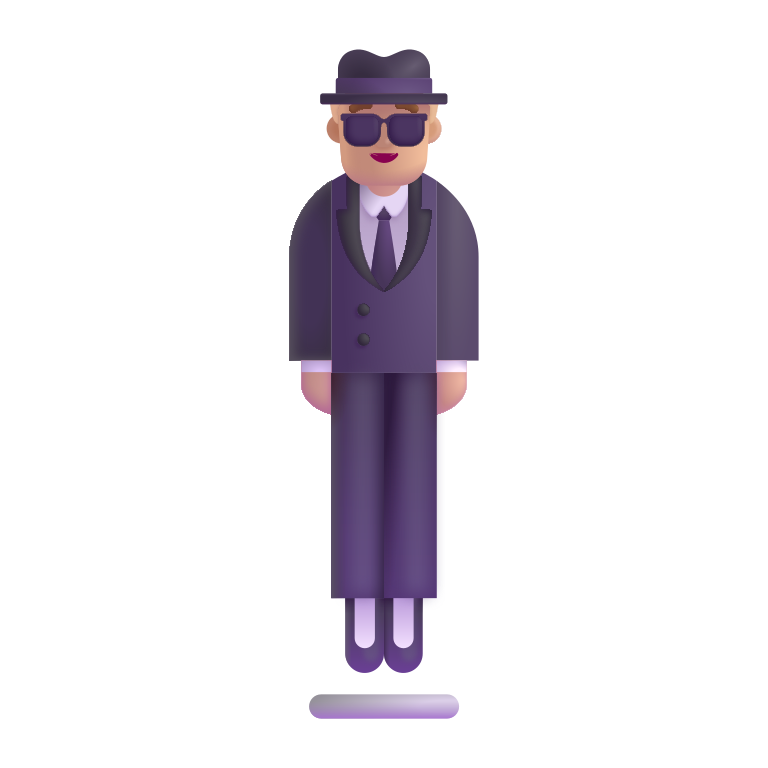
person in suit levitating color  light